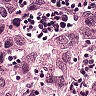
Metastatic tissue present: yes